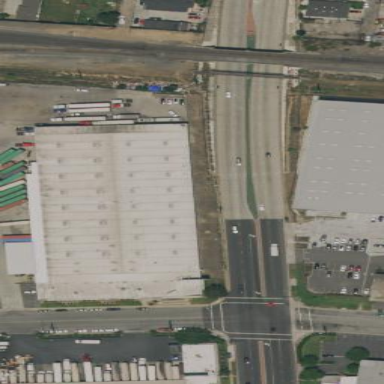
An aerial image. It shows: Warehouse building.